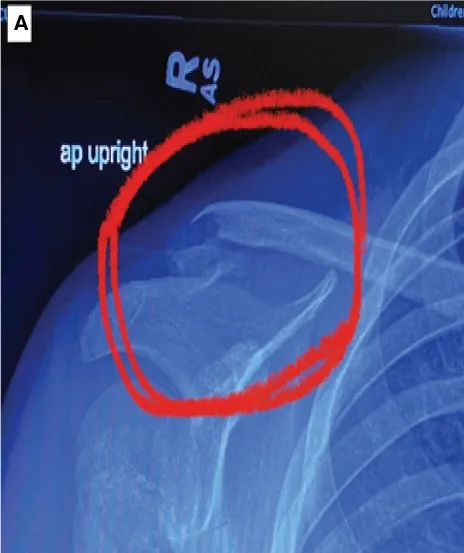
(A) Shows the fractured right clavicle of the subject.
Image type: radiology (x_ray)